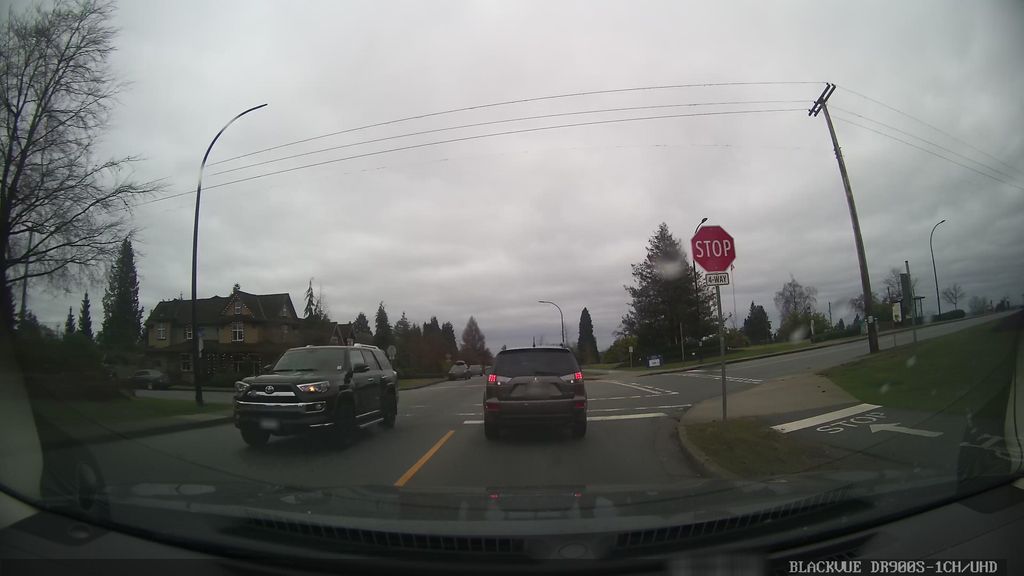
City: vancouver